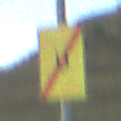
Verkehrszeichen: EndeUmleitung
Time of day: SunriseSunset
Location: Outdoor (RoadRail)
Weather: PartlyCloudy
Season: NotSpecified
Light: Natural